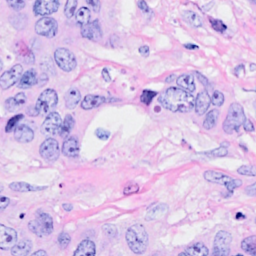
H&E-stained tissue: Breast